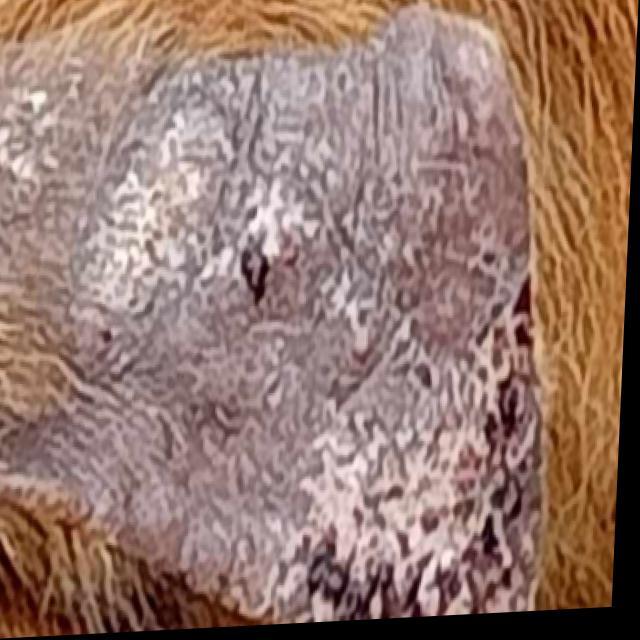
Canine demodicosis (Demodex mange) — caused by Demodex canis mites. Presents with alopecia, follicular papules, pustules, and comedones. Often localized on face and forelimbs.